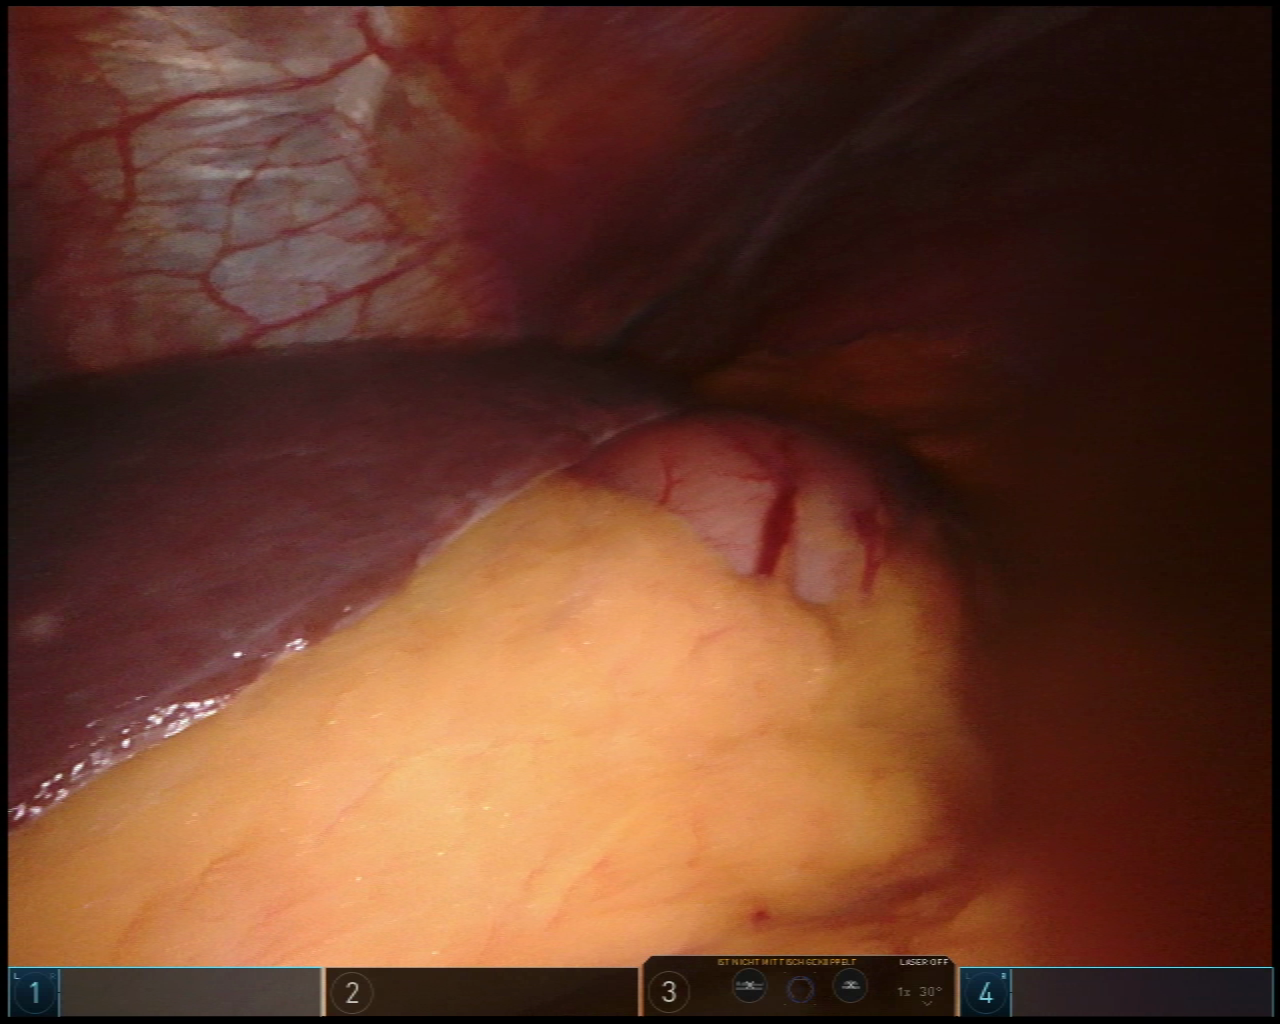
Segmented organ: stomach
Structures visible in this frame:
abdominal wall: yes
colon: no
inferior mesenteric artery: no
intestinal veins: no
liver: yes
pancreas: no
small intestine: no
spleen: no
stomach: yes
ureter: no
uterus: no
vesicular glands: no